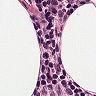
Metastatic tissue present: no